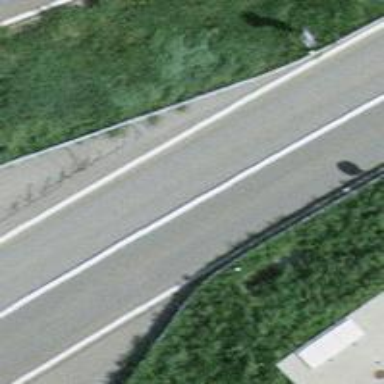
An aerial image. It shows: Asphalt trunk motorway.